Aerial crown-view tile of a tropical tree (Barro Colorado Island, Panama), acquired 20250915:
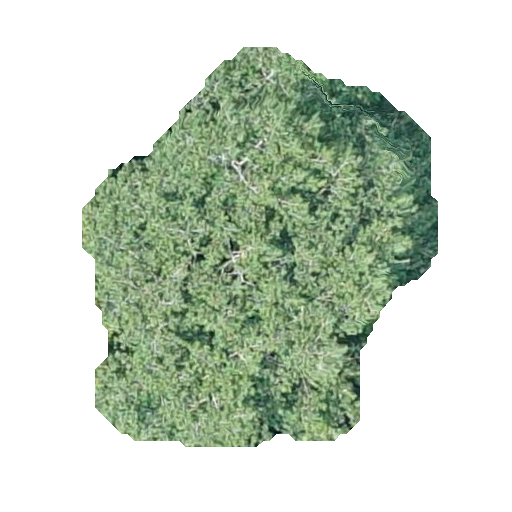
Species: Quararibea asterolepis
GBIF accepted scientific name: Quararibea asterolepis
Crown area: 148.653 m²